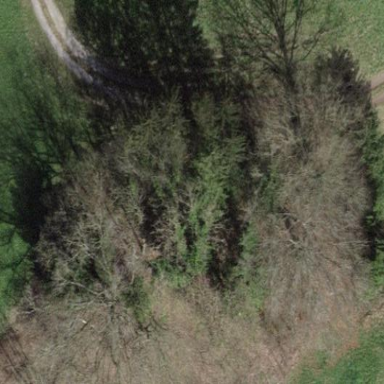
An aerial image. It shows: Mixed leaf-type forest area.